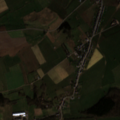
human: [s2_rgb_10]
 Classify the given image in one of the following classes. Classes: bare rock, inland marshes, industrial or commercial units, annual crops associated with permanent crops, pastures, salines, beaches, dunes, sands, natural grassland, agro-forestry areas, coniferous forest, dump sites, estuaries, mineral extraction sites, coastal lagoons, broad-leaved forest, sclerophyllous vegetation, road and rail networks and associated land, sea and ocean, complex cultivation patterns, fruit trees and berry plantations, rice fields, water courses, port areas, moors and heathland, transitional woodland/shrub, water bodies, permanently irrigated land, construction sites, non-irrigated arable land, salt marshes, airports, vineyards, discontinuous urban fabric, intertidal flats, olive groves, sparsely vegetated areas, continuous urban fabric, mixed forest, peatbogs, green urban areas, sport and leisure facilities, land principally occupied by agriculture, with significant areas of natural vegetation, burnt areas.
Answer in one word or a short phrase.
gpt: discontinuous urban fabric, non-irrigated arable land, pastures, complex cultivation patterns